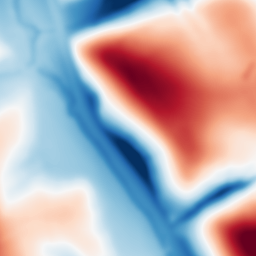
Category: multiscale
Decomposition family: dog
Decomposition parameters: sigma_low: 3
sigma_high: 50
Upsampling method: cubic_mitchell
Upsampling parameters: scale: 8
Upsampling scale: 8